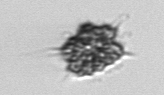
Label: Dictyocha